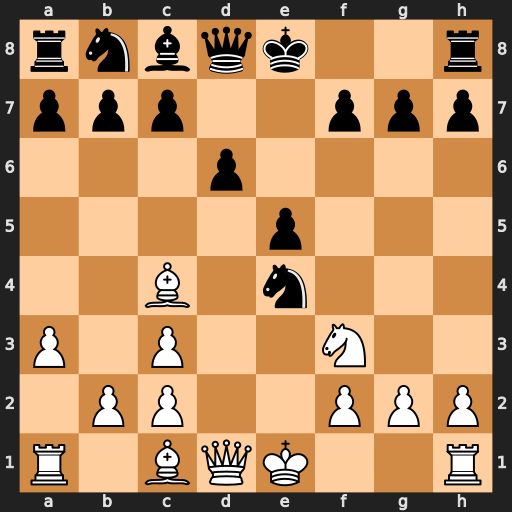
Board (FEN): rnbqk2r/ppp2ppp/3p4/4p3/2B1n3/P1P2N2/1PP2PPP/R1BQK2R
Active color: w
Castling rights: KQkq
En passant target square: -
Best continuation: Qd5 Qe7 Qxe4